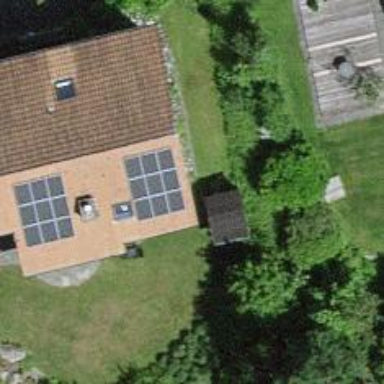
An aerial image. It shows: Solar power generator with photovoltaic panels.